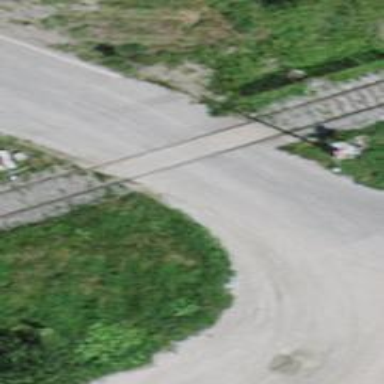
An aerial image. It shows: Level crossing along the railway.